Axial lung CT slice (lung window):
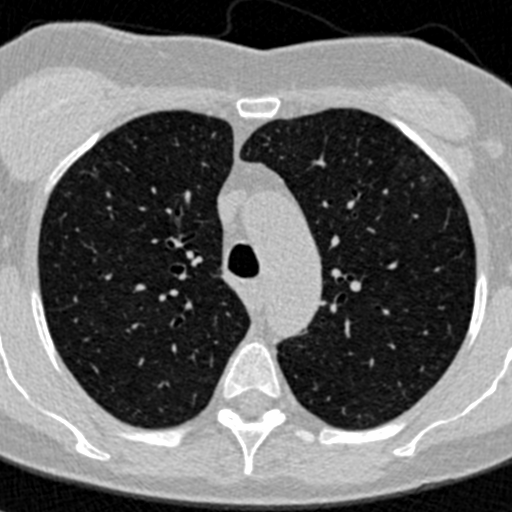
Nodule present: no